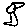
Label: bird